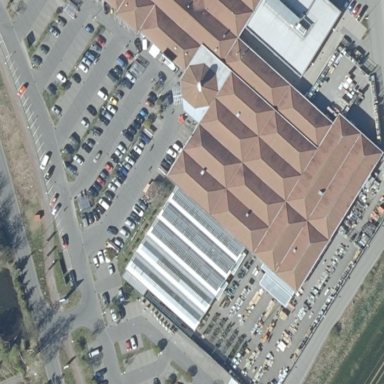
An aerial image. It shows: Commercial building.